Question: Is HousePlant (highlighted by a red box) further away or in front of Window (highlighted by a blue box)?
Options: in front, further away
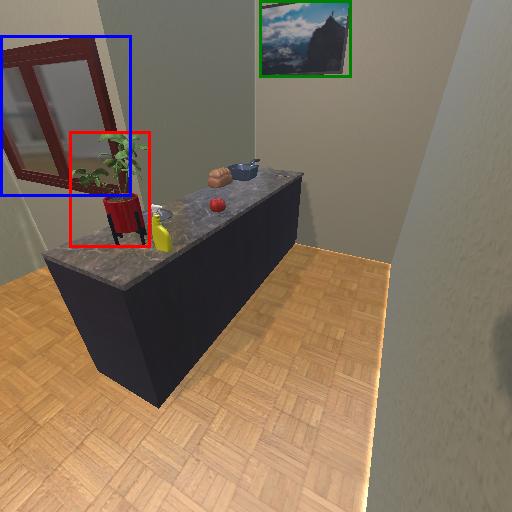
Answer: in front